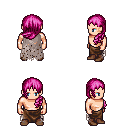
a pixel art fantasy rpg character, male body template, human, light skin, gray tattered cape, robe skirt, pink left-swept hairstyle, brown shoes, four views (front, back, left, right), 2x2 character sprite sheet, small pixel art, hard edges, no anti-aliasing